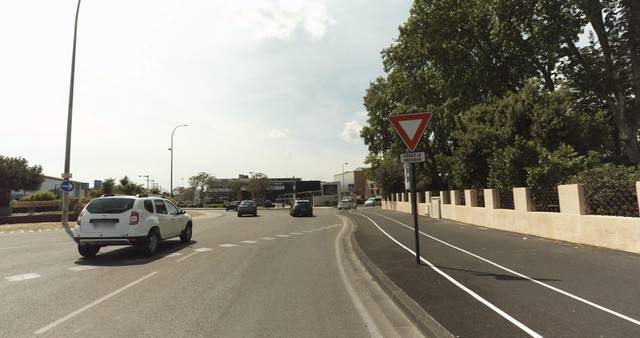
Region: France
Coordinates: 43.825, 4.37